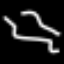
Label: squiggle